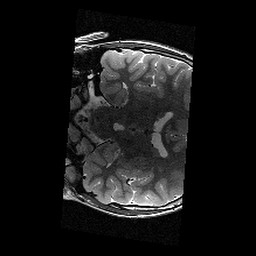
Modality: T2w
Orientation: coronal
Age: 11
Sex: male
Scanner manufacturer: siemens
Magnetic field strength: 3 T
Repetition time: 9.23 s
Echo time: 0.067 s